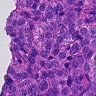
Metastatic tissue present: yes